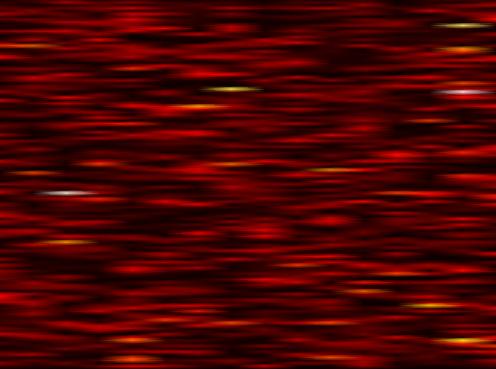
Label: OFDM